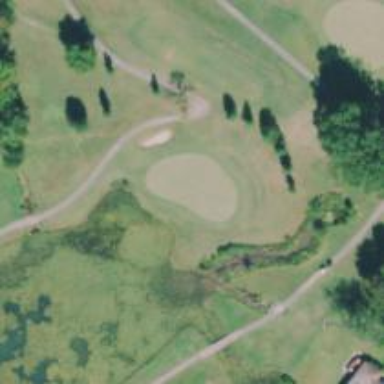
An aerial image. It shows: Golf hole.